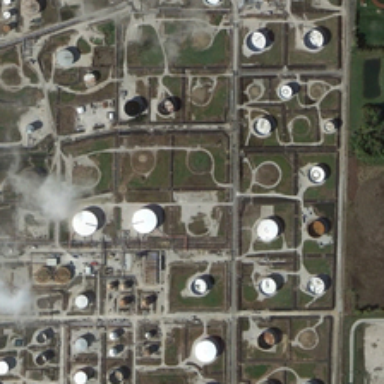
Many storage tanks are near several green trees .